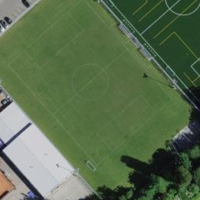
EUNIS habitat code: 53
Species observed at this site:
Ranunculus acris
Symphoricarpos albus